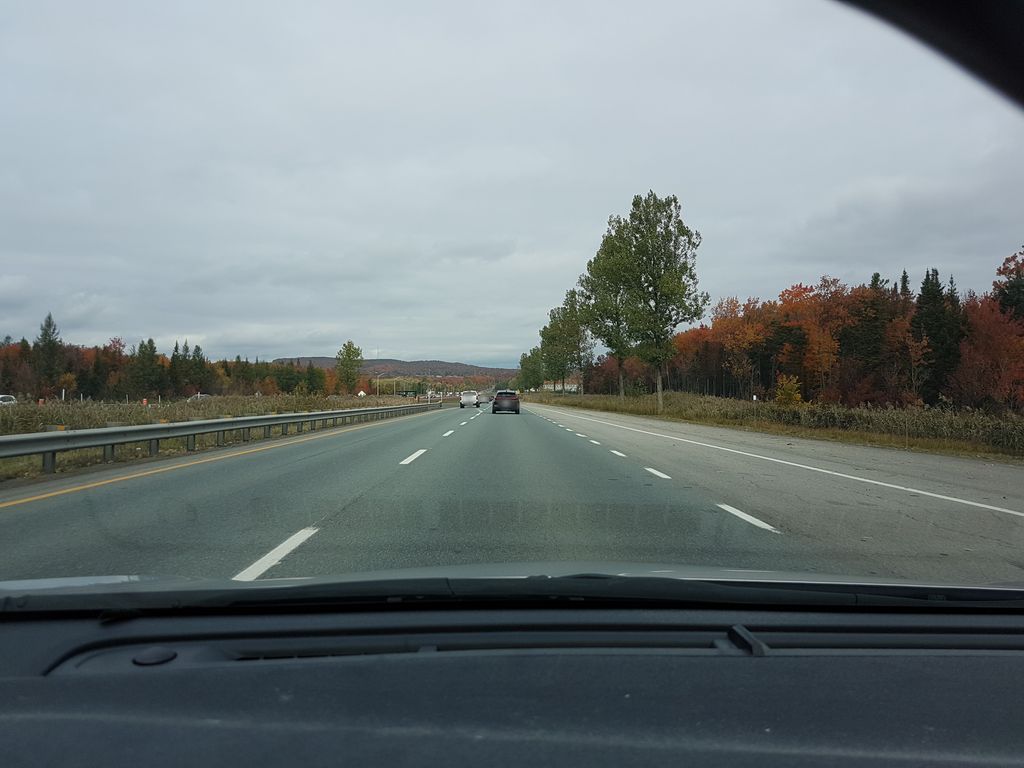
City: quebec_city